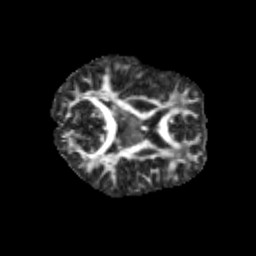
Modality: FA
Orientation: axial
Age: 11
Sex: male
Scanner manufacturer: siemens
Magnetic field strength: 3 T
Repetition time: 3.8 s
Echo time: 0.07 s